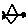
Label: bird